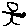
Label: tree